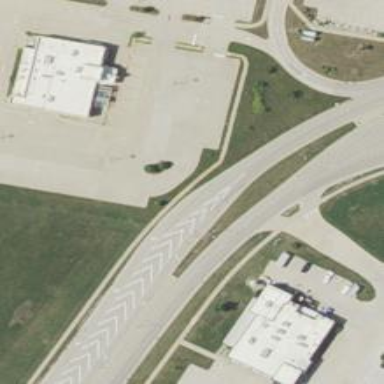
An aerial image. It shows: Road marking of gore chevron.